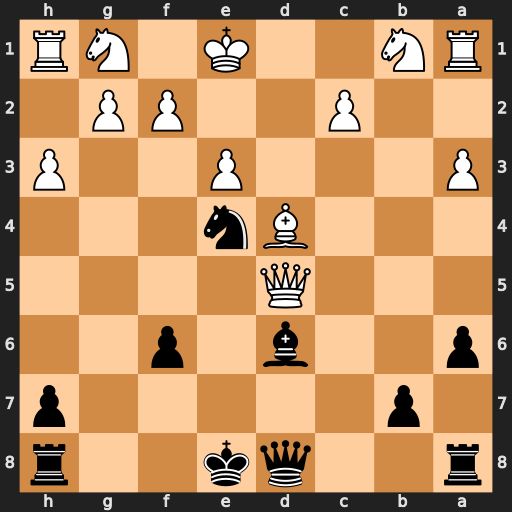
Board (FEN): r2qk2r/1p5p/p2b1p2/3Q4/3Bn3/P3P2P/2P2PP1/RN2K1NR
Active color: b
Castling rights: KQkq
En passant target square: -
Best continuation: Bb4+ axb4 Qxd5